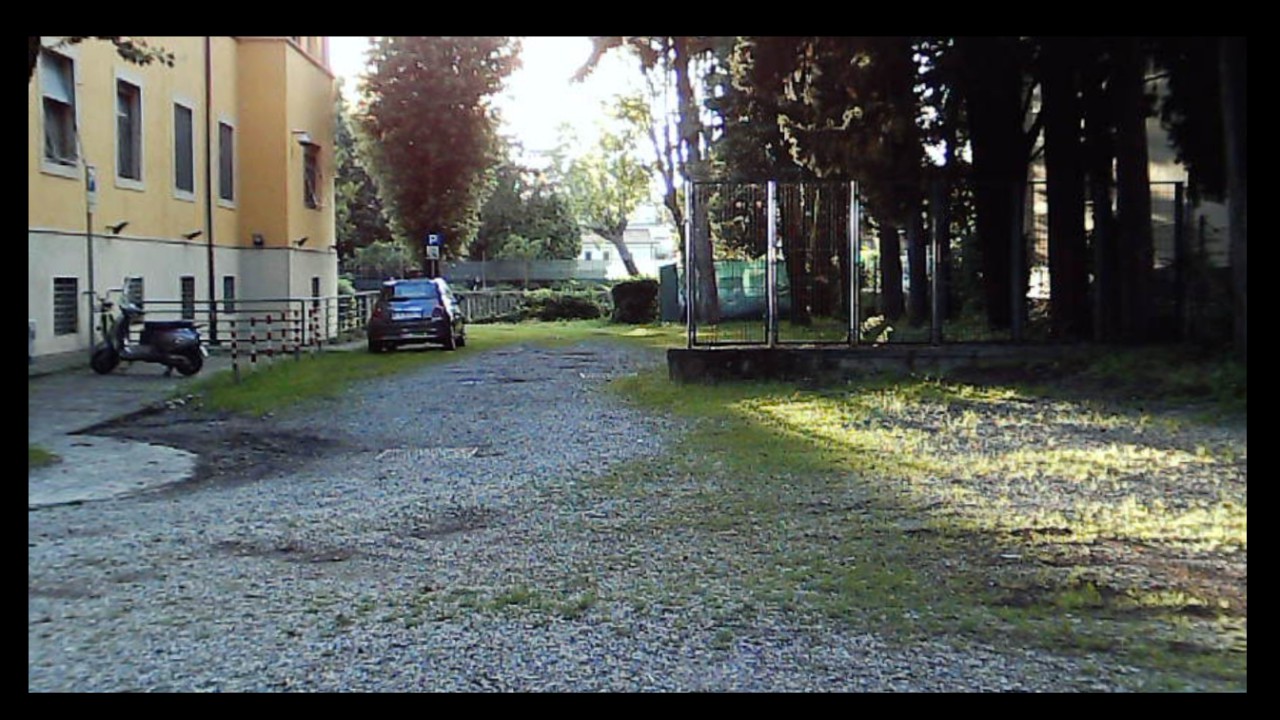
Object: Betafpv air75